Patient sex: M
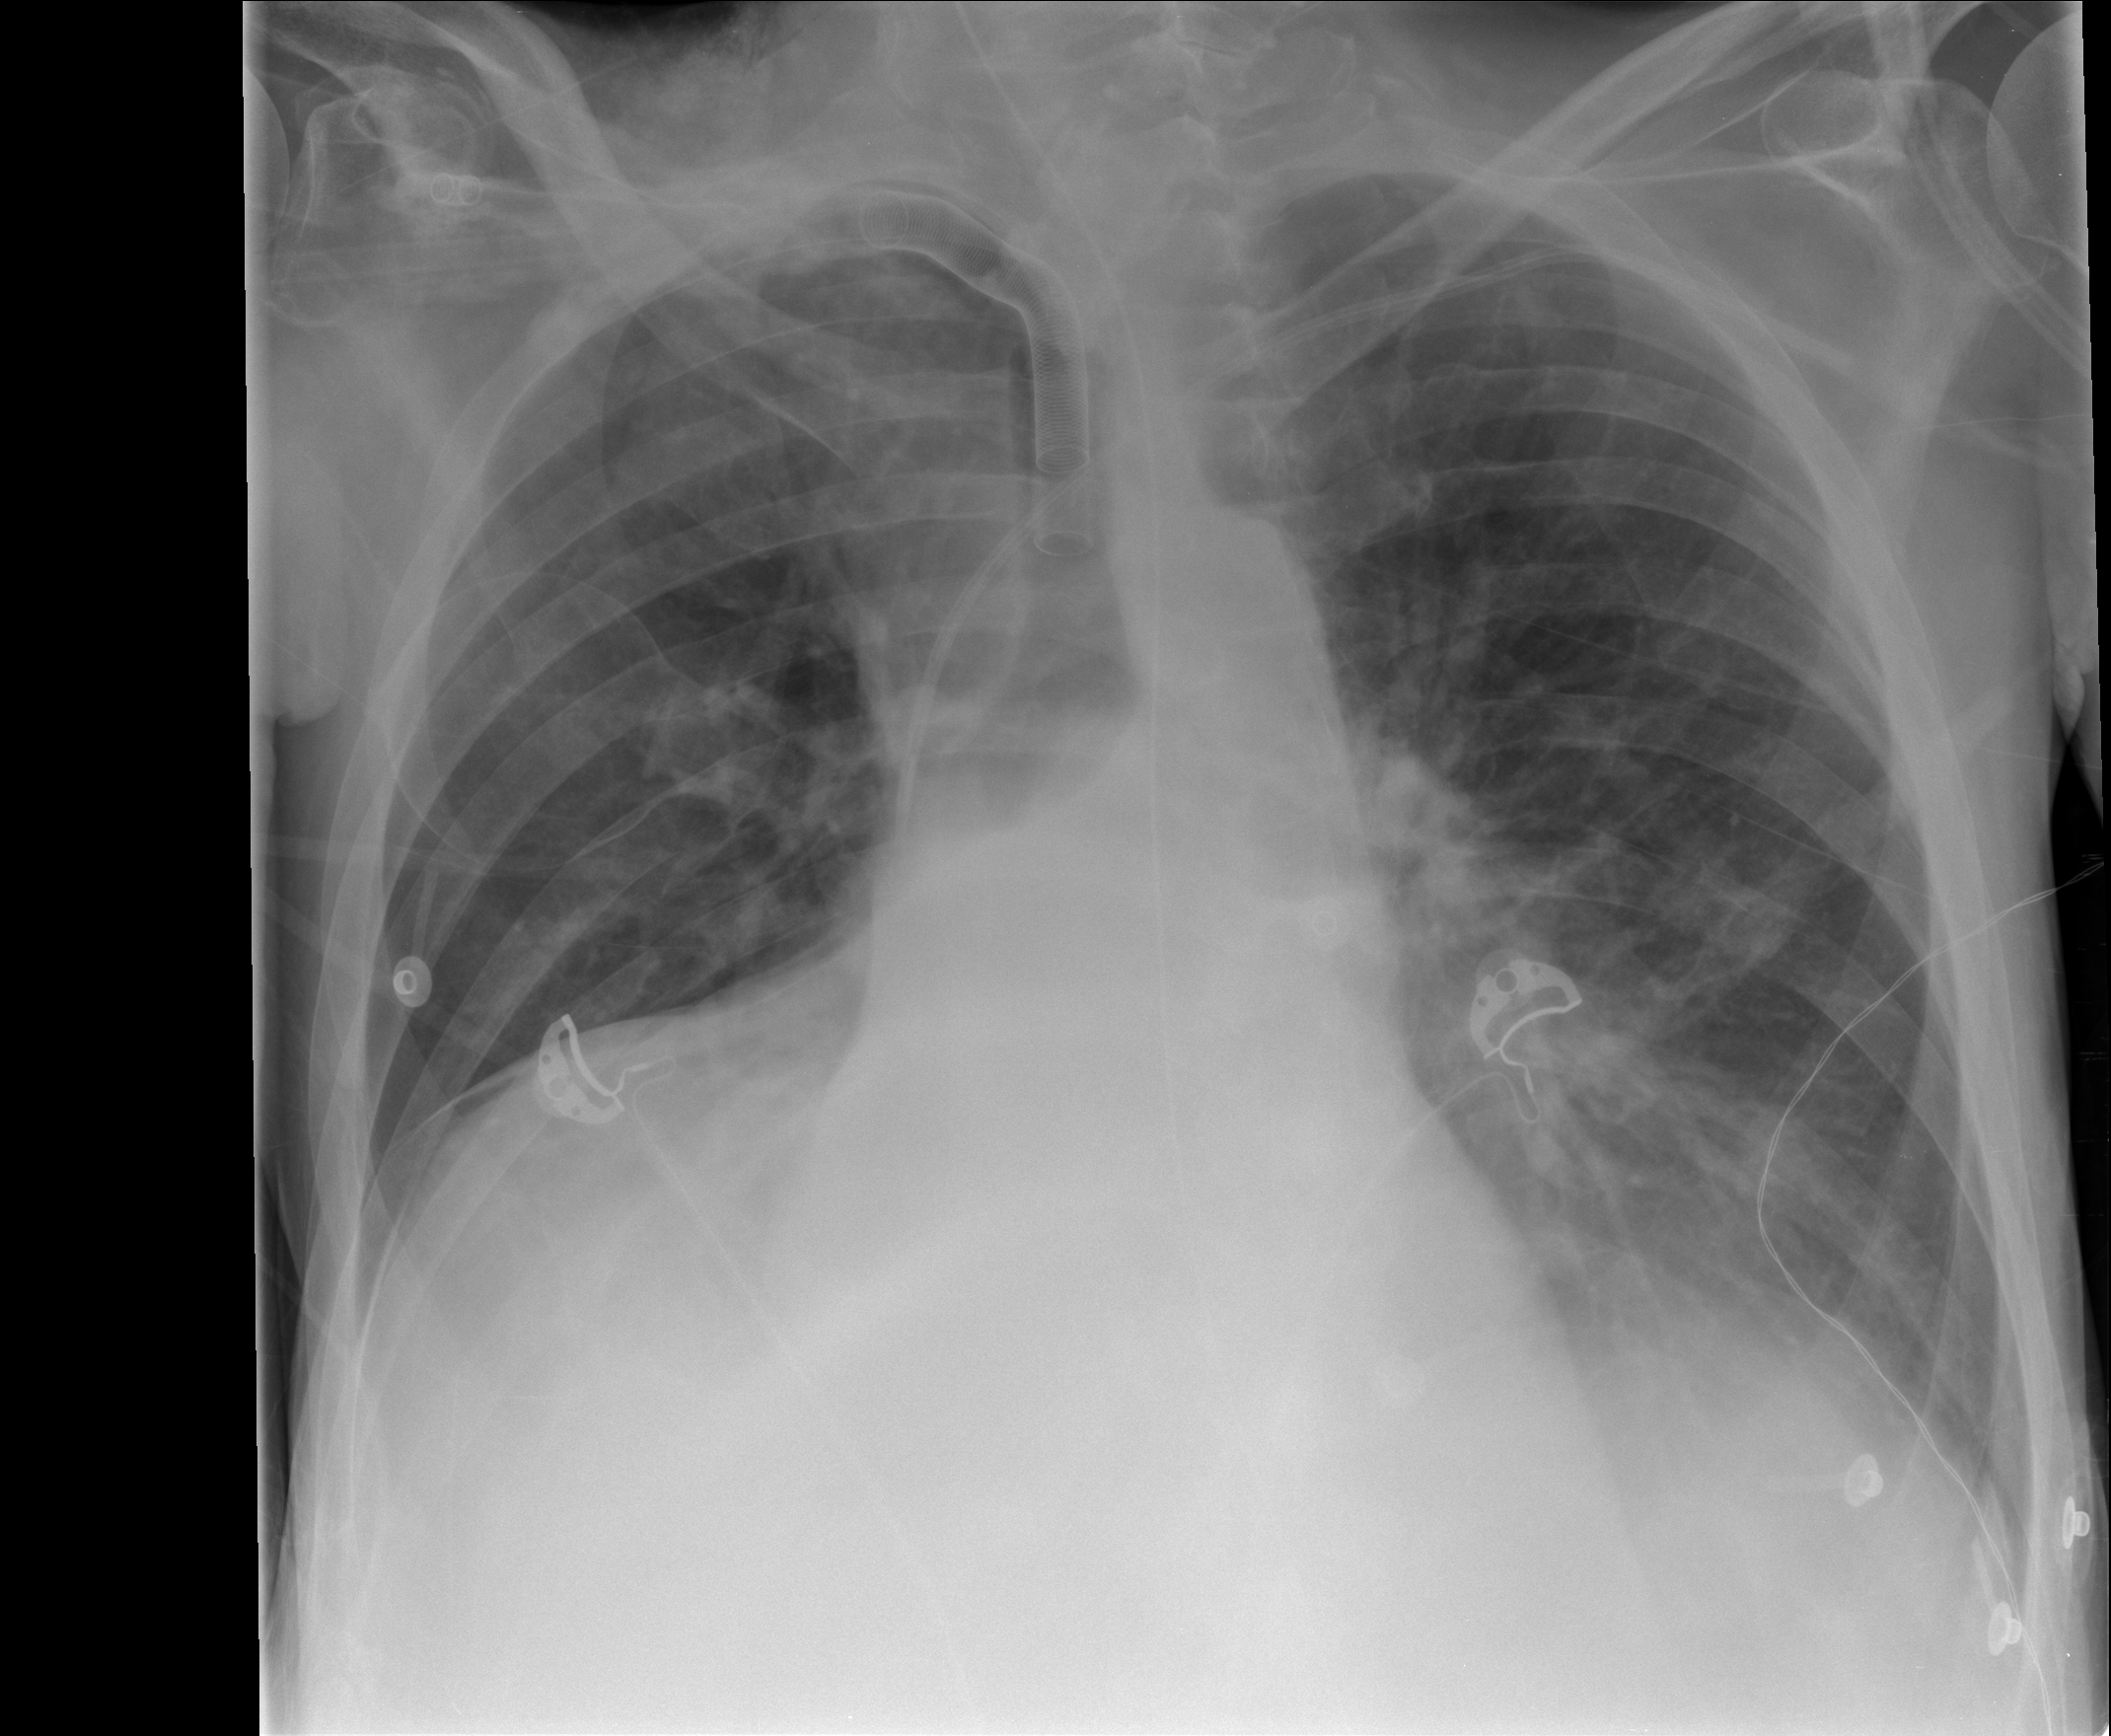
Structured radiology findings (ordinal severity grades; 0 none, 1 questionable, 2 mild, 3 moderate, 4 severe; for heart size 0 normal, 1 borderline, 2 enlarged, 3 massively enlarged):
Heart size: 2
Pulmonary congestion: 2
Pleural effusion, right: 1
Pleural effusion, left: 2
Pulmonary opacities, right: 2
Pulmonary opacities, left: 2
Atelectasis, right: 3
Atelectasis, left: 2